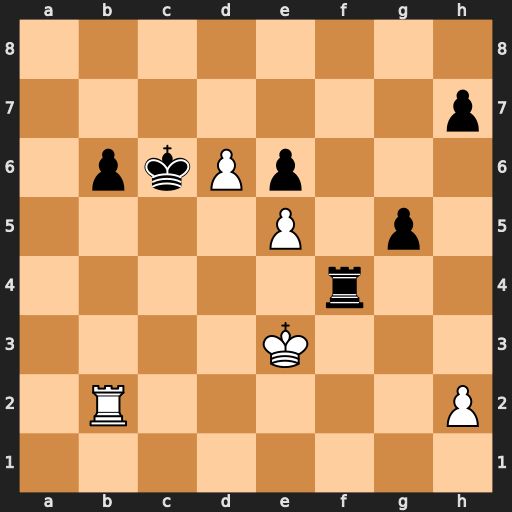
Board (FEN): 8/7p/1pkPp3/4P1p1/5r2/4K3/1R5P/8
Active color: w
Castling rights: -
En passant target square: -
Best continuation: Rc2+ Kd7 Rc7+ Kd8 Re7